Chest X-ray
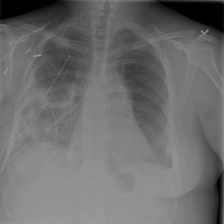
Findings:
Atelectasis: negative
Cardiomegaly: negative
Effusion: negative
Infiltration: negative
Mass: negative
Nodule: positive
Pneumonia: negative
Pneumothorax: negative
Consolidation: negative
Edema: negative
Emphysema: negative
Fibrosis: negative
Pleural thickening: negative
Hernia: negative